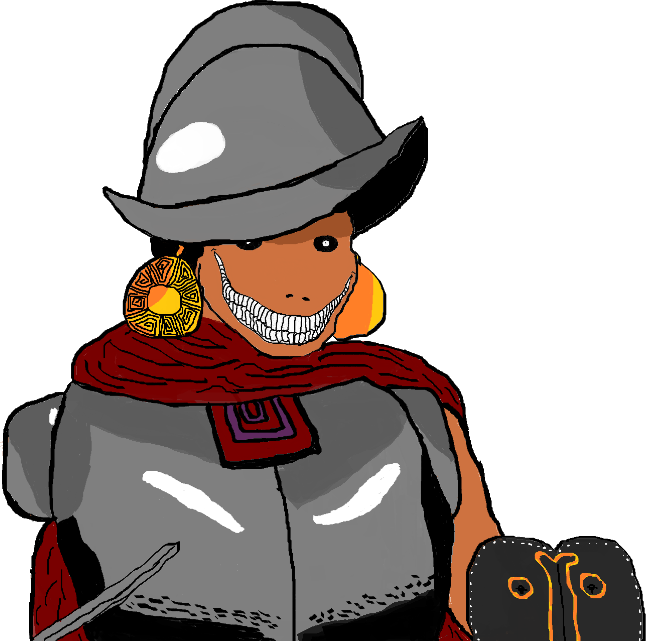
Label: 5_Oomer